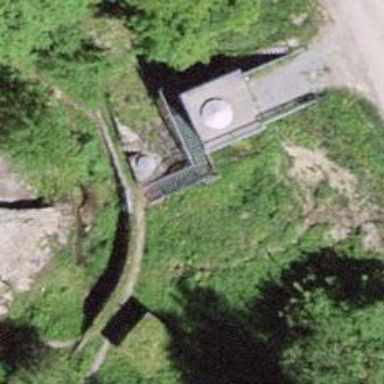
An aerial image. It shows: Set of steps on trail with excellent visibility.